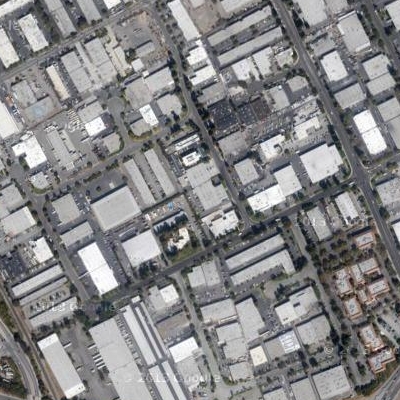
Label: Industry